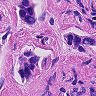
Metastatic tissue present: yes